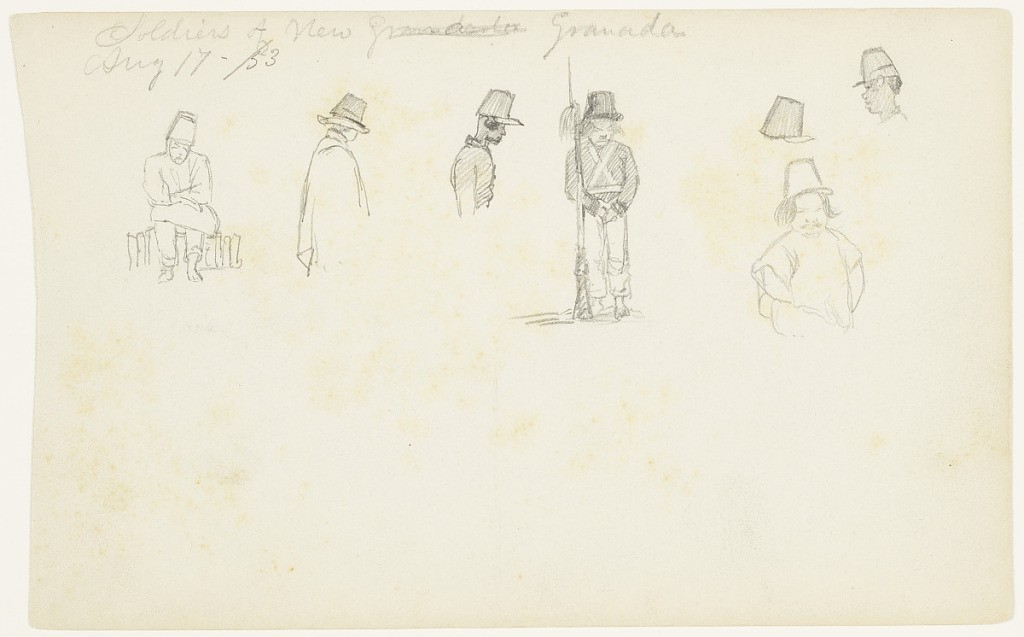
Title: Soldiers of New Granada
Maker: Frederic Edwin Church, American, 1826–1900
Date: August 17, 1853
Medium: Graphite on white wove paper
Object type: drawing
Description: Figure studies showing six different views of soldiers in New Granada (now Colombia, in part). At left, a seated soldier is viewed frontally, with the upper halves of two soldiers in profile beside him at right. At center, a standing solider is shown frontally, with his musket resting vertically against his body. At right, the upper half of a soldier, a hat, and a soldier's head in profile are visible.